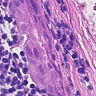
Metastatic tissue present: yes